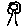
Label: tree